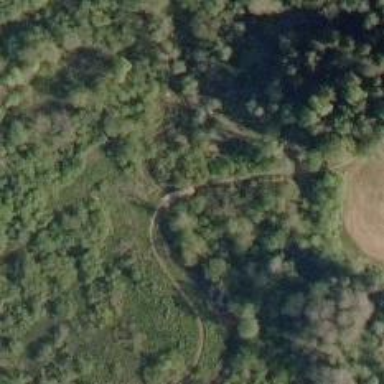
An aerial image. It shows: Bridleway bridge.